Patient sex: M
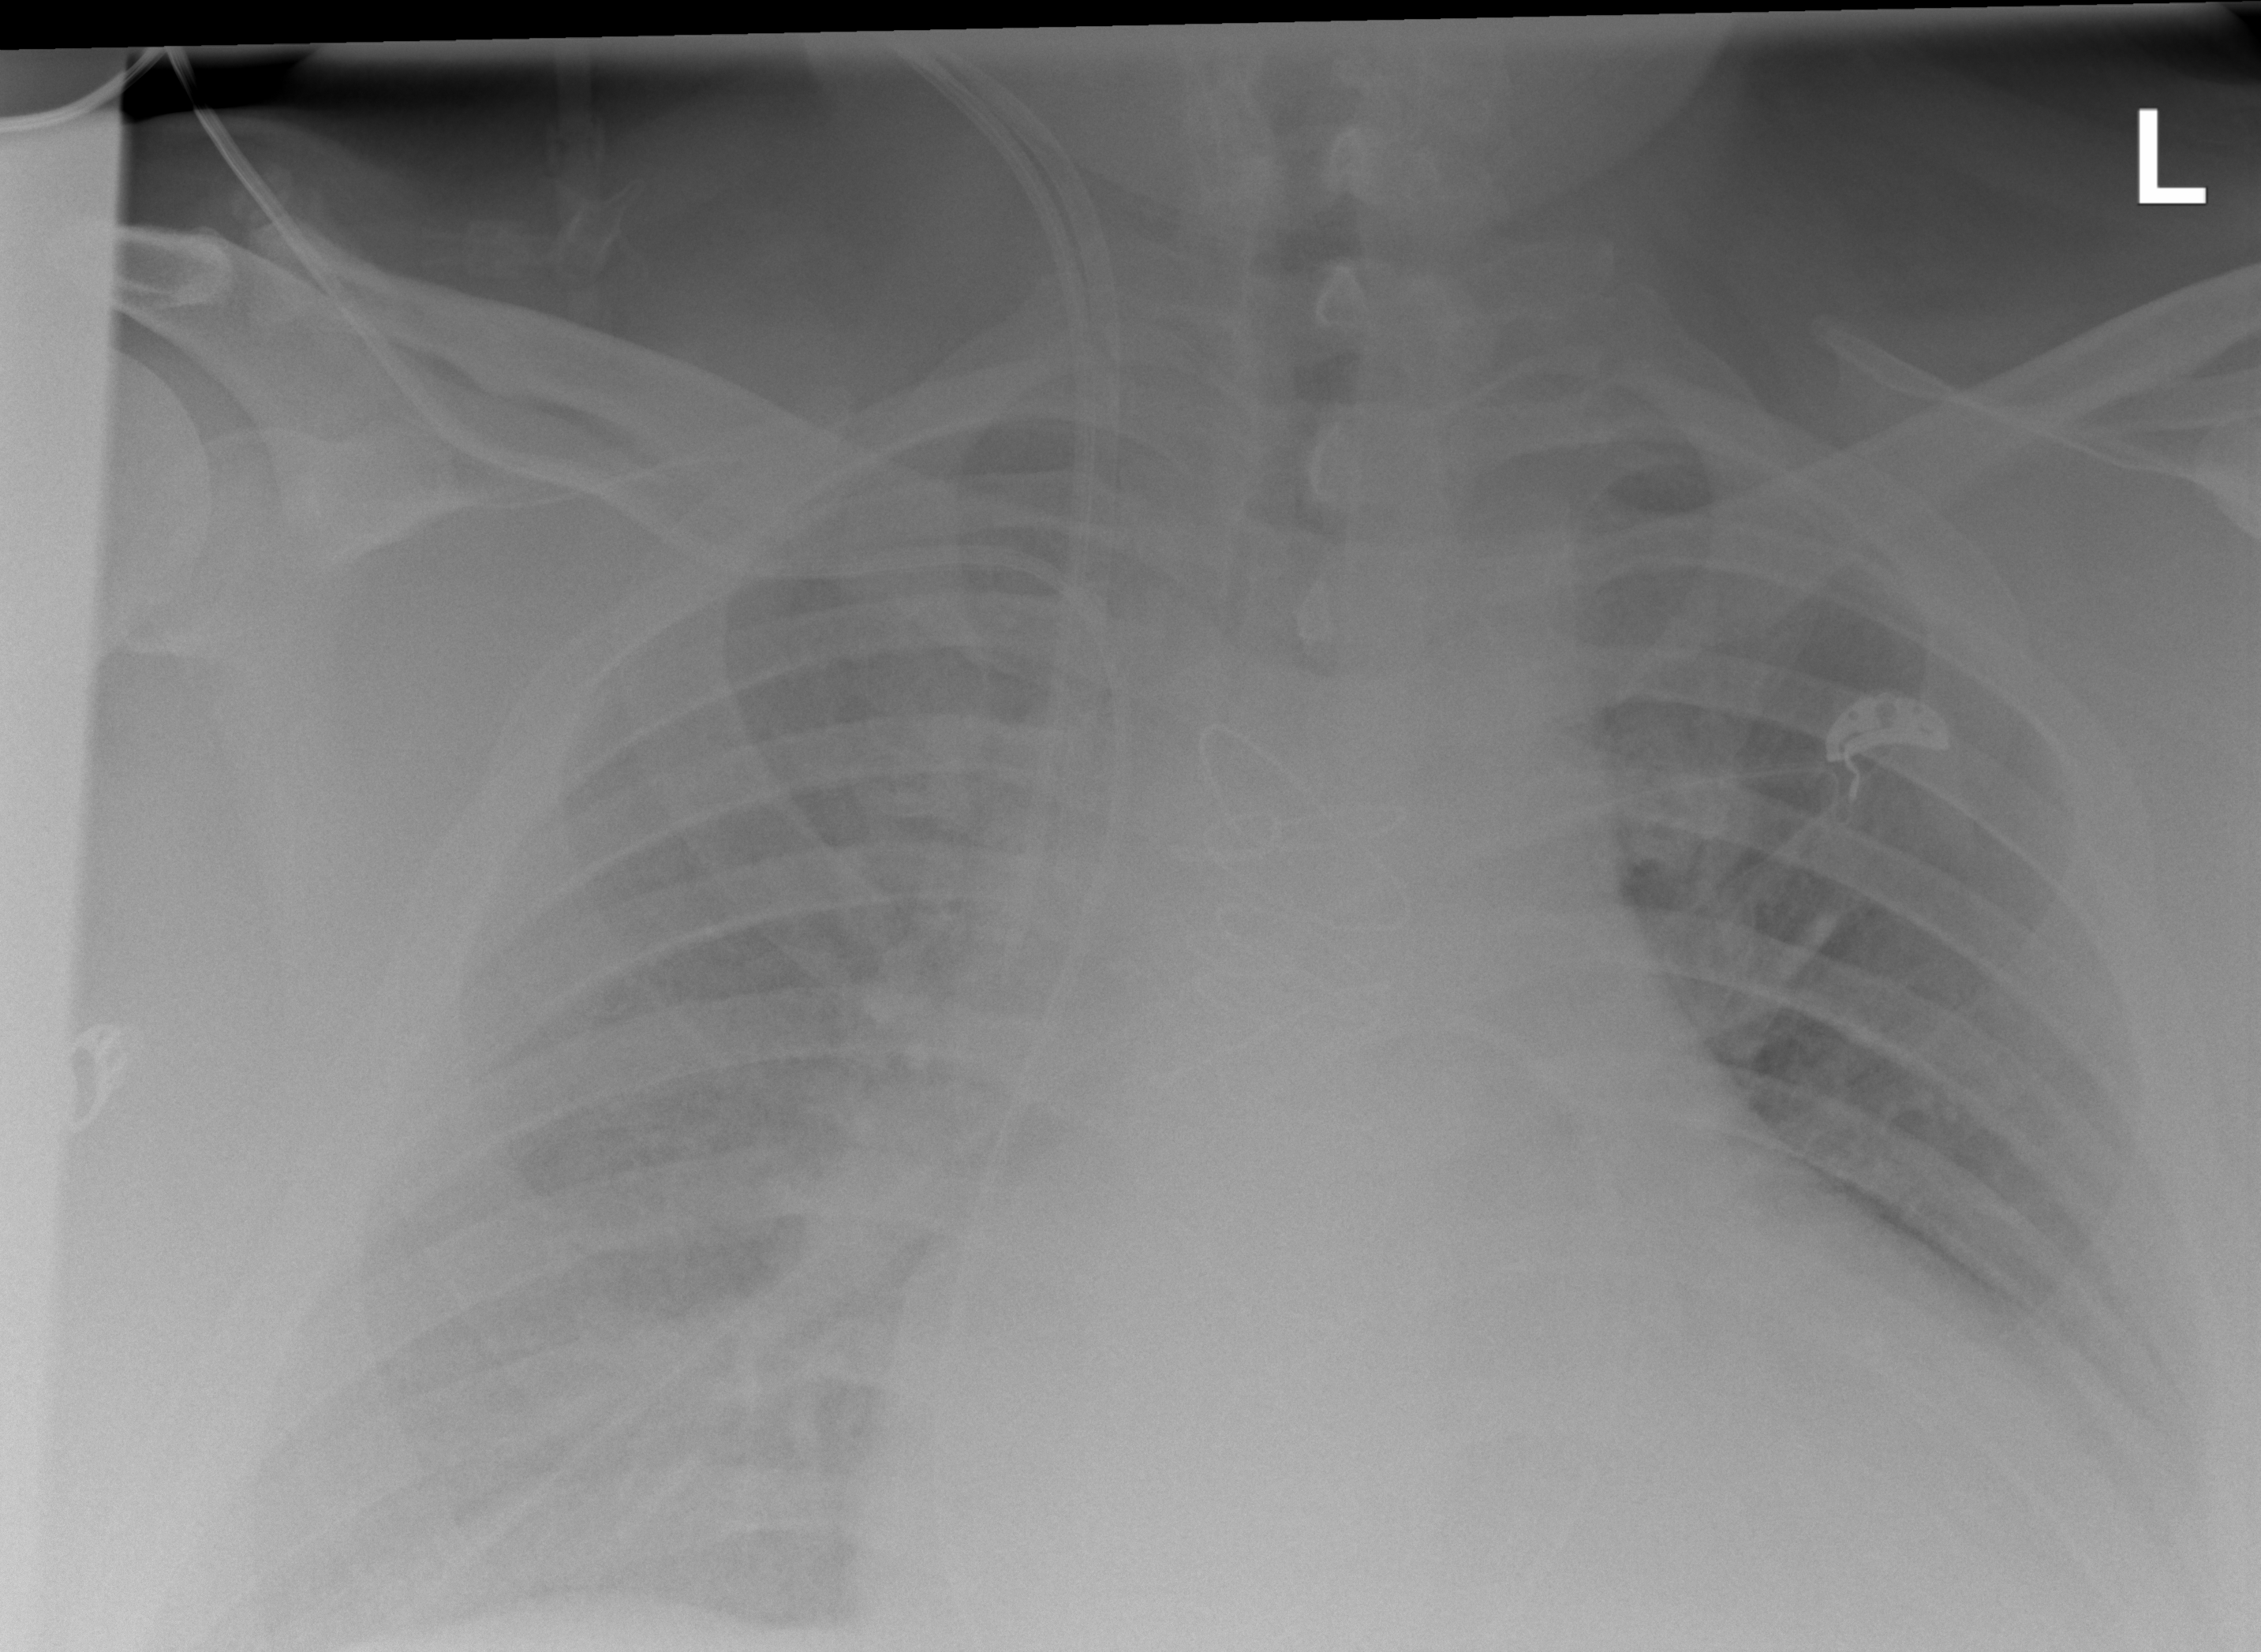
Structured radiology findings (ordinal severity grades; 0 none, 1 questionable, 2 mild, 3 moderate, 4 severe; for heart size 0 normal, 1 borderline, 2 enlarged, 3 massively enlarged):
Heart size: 3
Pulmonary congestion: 3
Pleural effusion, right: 0
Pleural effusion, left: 0
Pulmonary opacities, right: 2
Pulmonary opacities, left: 0
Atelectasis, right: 2
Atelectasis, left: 1